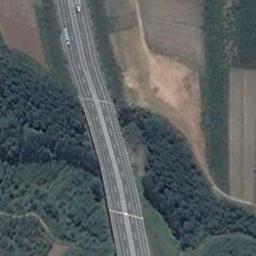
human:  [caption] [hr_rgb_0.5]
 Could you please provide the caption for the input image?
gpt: The freeway is between the farmland and some trees .

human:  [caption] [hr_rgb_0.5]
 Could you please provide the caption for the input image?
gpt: A freeway goes through the forest and the farmland .

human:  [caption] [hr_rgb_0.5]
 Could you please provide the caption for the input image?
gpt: There are large green forests and brown farmland around the freeway, And there are two cars on the freeway .

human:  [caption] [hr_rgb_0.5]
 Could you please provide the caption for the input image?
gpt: There are three white cars on the highway above .

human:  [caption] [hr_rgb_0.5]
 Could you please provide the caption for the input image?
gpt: There are many trees and some farmlands beside the freeway .